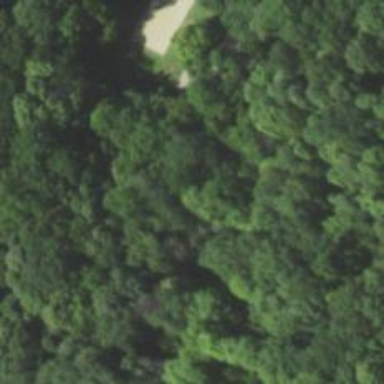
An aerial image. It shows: Path on bridge.